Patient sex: F
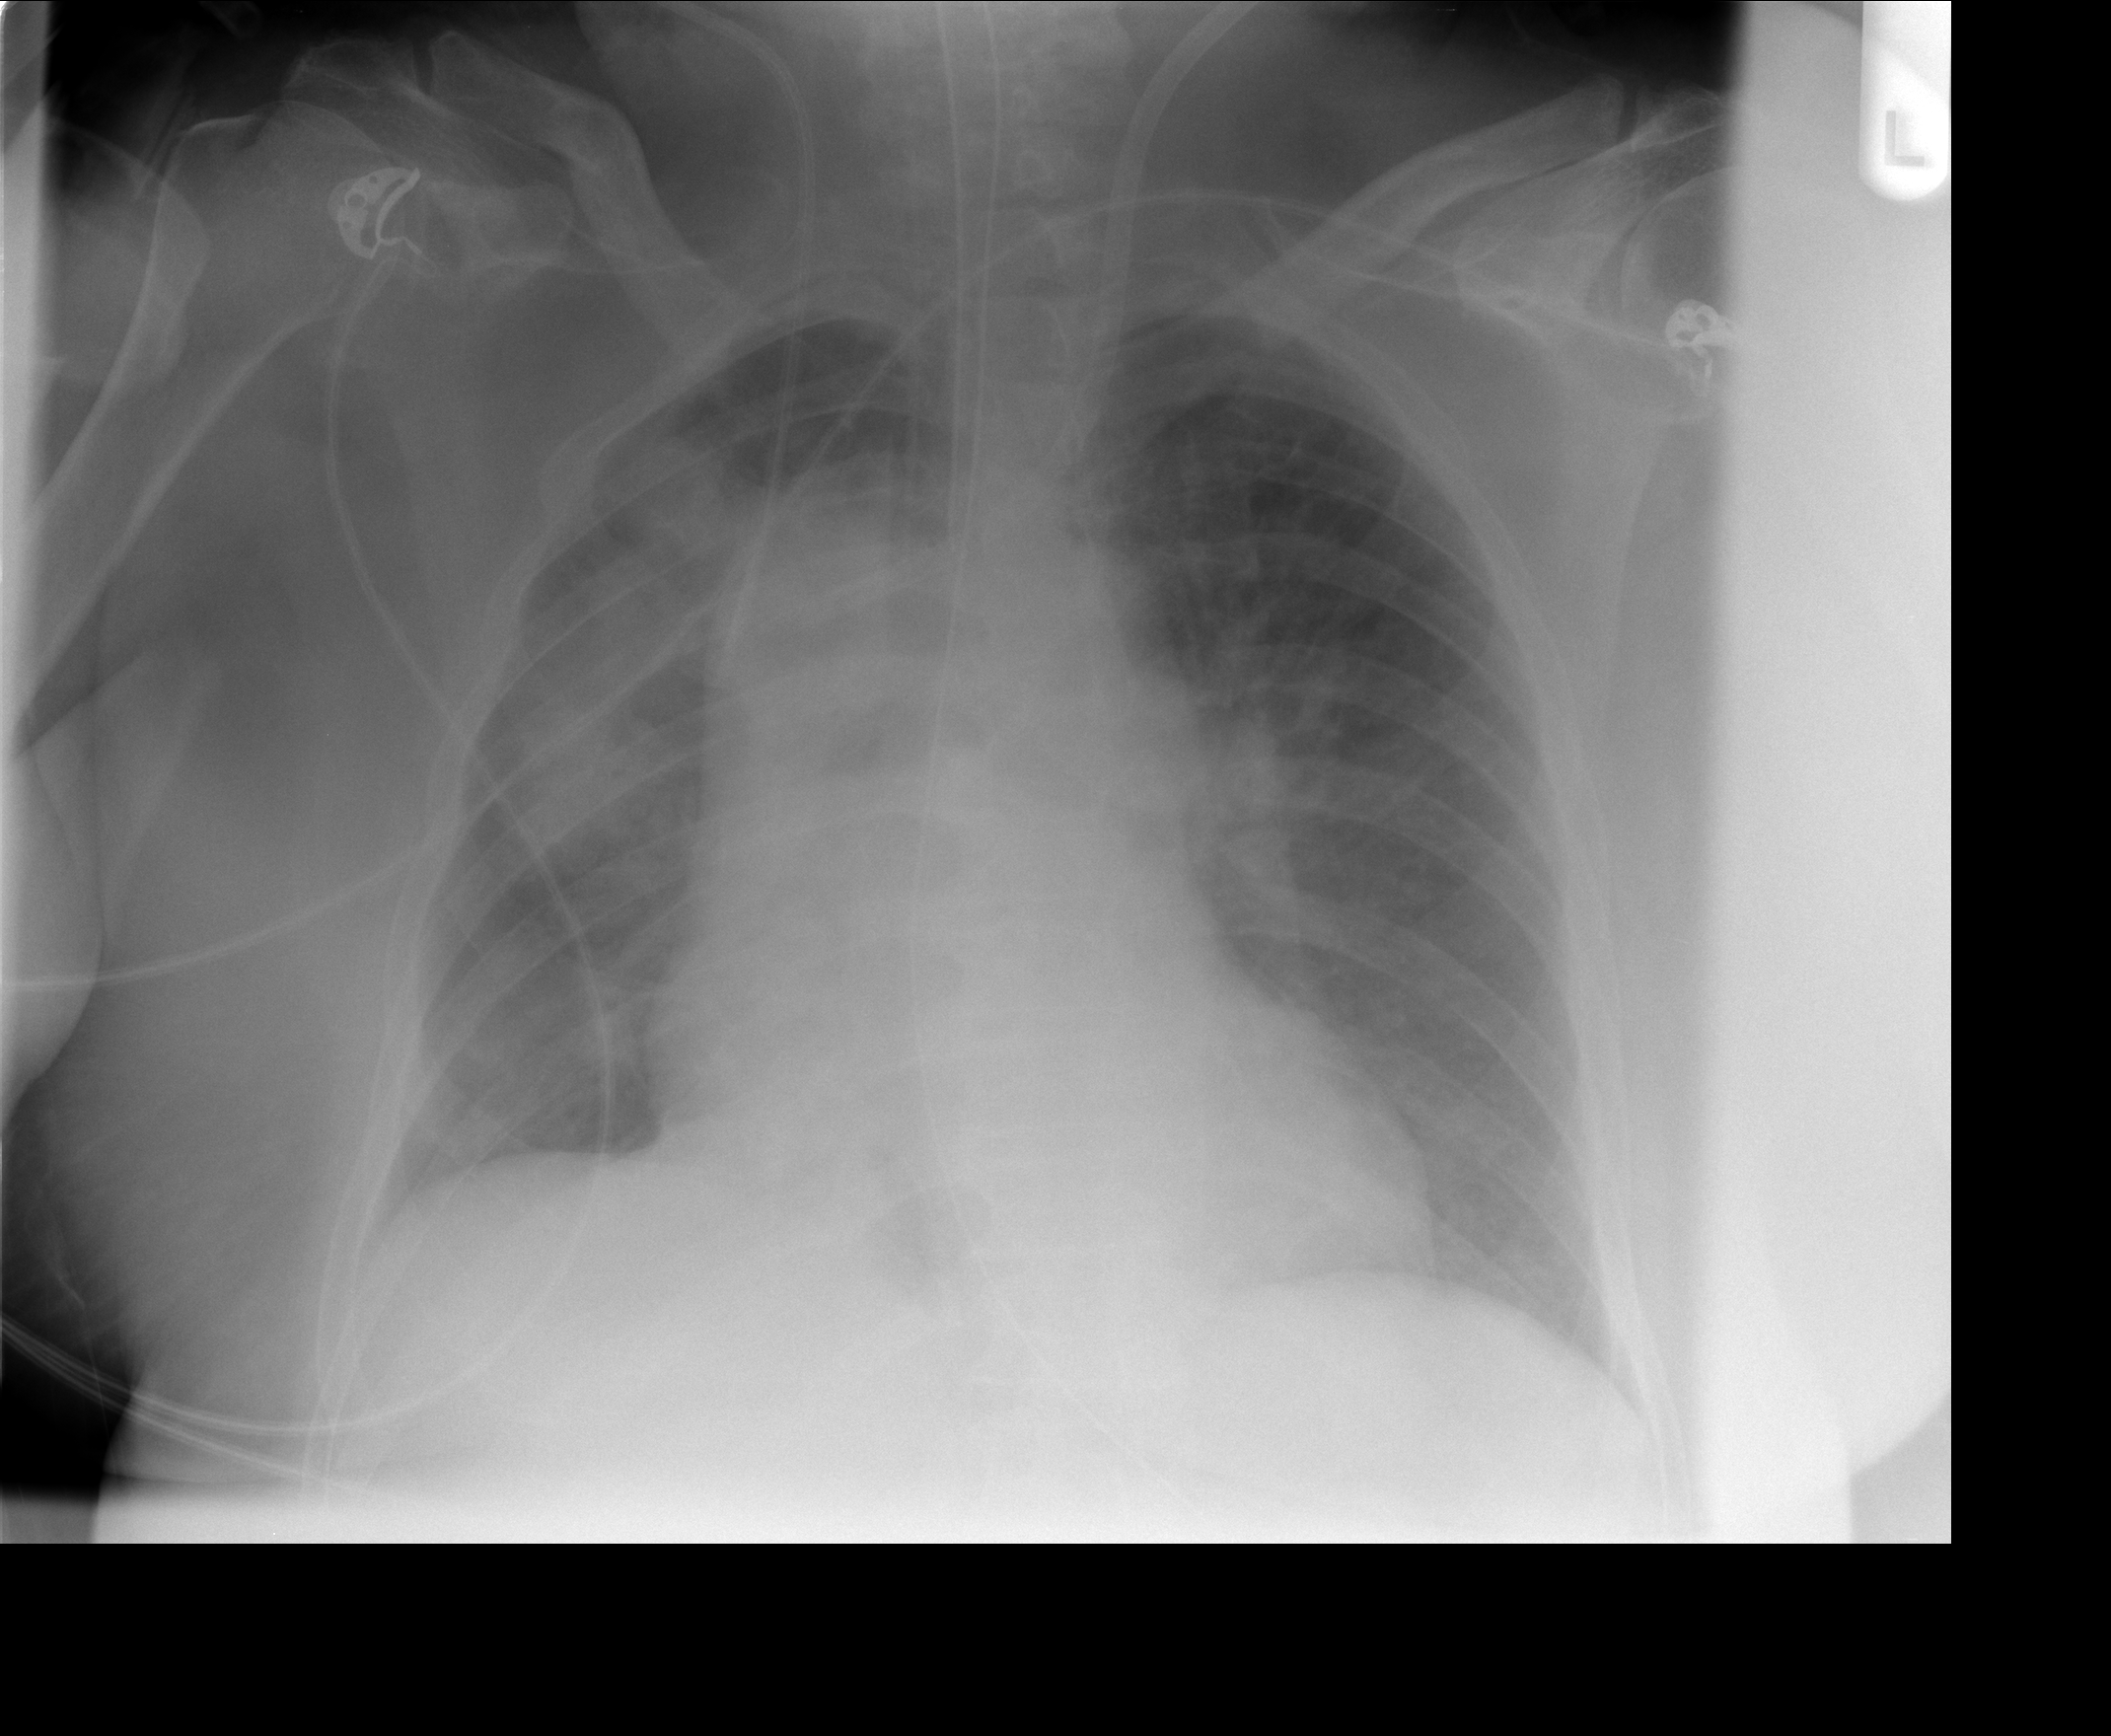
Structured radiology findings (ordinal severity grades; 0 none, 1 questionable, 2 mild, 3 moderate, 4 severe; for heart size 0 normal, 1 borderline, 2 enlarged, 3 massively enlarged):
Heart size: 0
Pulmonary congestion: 0
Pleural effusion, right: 0
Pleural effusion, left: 0
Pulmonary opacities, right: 3
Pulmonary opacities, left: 1
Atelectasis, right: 0
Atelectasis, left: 0